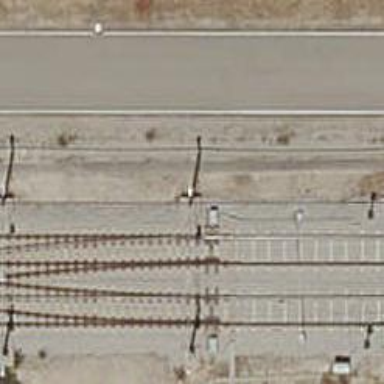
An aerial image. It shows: Railway switch.